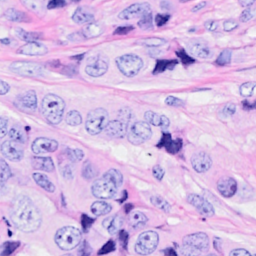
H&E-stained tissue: Breast